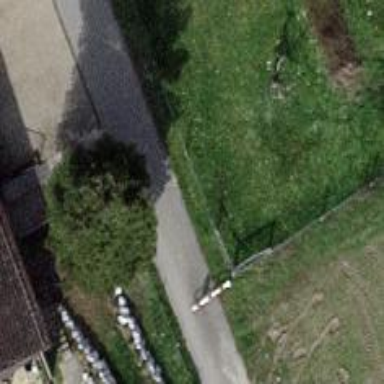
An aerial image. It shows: Swing gate.